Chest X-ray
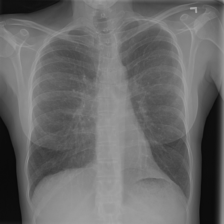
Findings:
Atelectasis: negative
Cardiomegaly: negative
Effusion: negative
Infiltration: negative
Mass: negative
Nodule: negative
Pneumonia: negative
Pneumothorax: negative
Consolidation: negative
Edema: negative
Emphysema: negative
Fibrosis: negative
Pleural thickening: negative
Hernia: negative